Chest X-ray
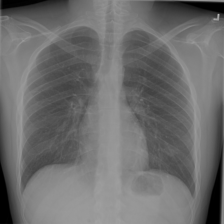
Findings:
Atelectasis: negative
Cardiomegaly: negative
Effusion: negative
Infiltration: negative
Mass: negative
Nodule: negative
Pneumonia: negative
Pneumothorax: negative
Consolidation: negative
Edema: negative
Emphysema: negative
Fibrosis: negative
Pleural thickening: negative
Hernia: negative